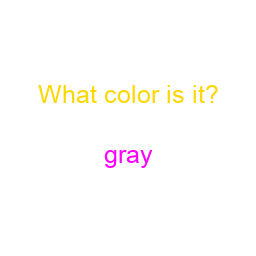
Color: magenta
Color name shown: gray
Background color: white
Question text color: gold